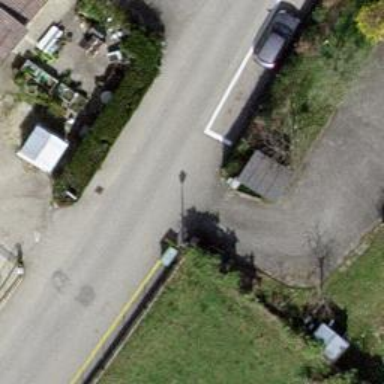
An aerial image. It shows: Fence.